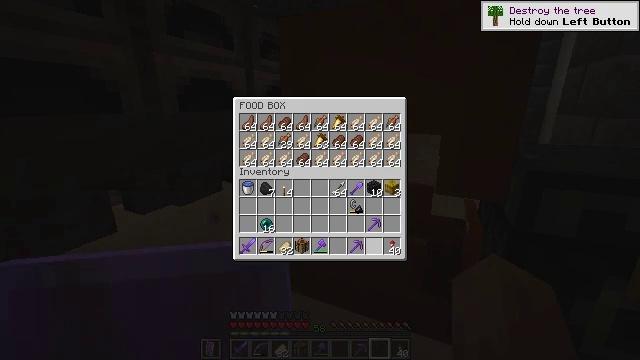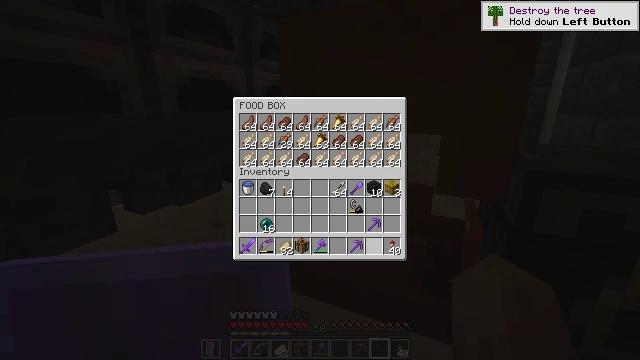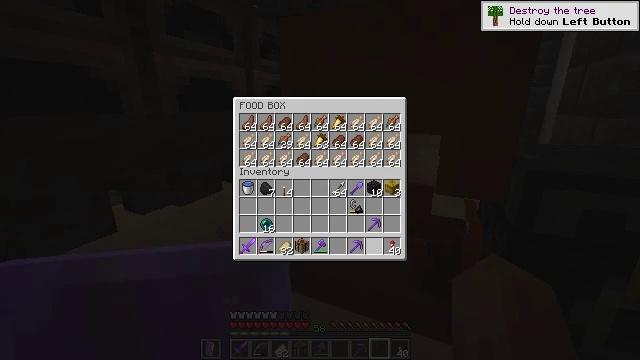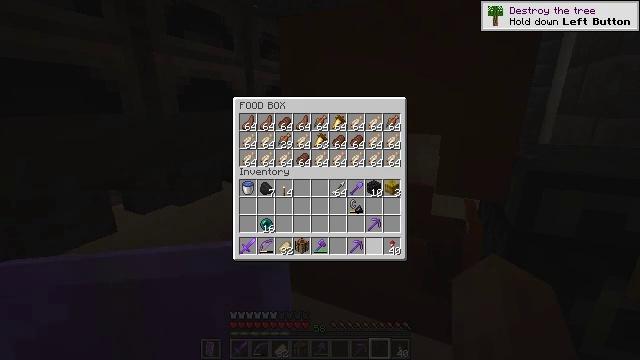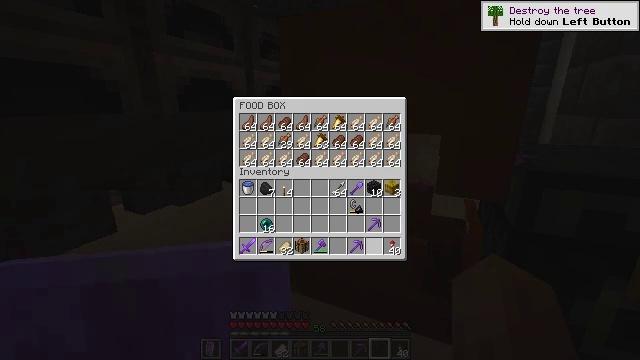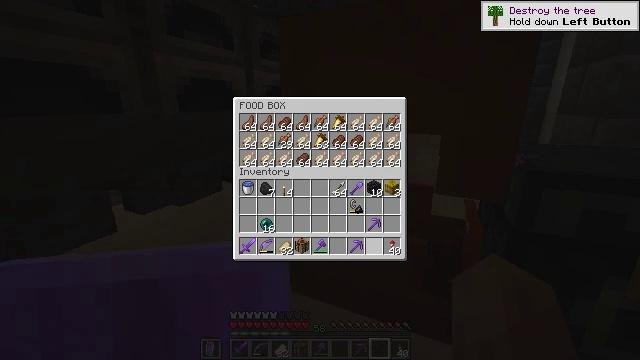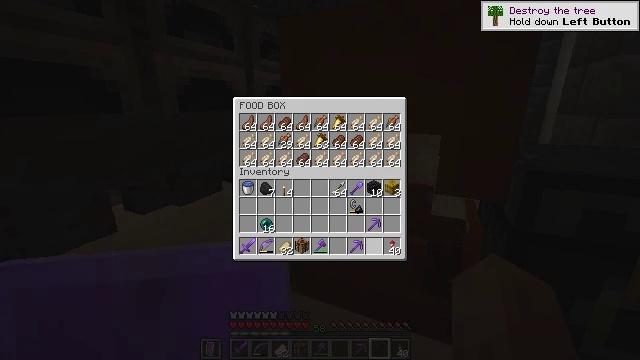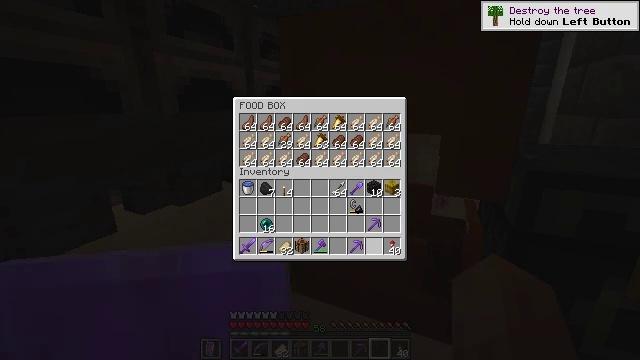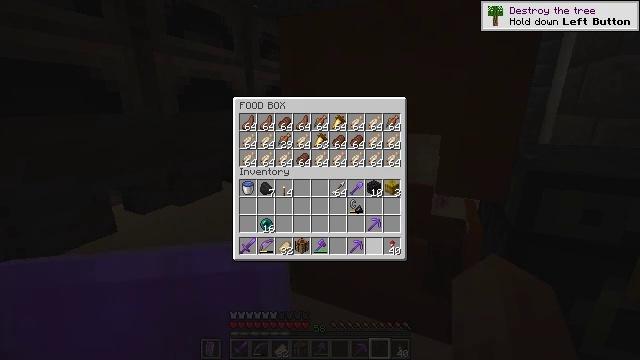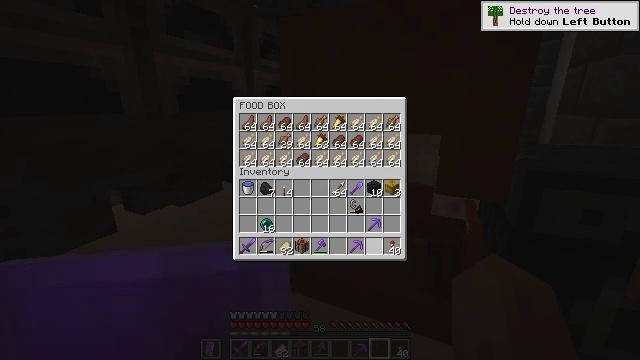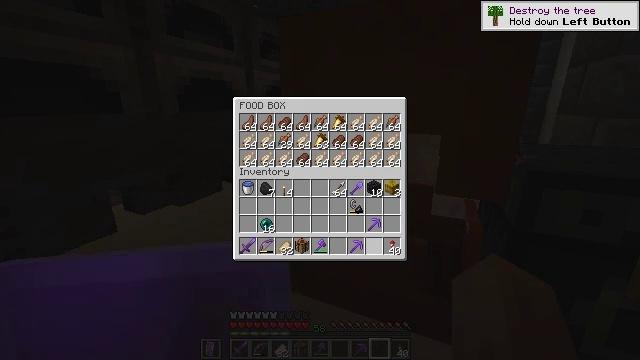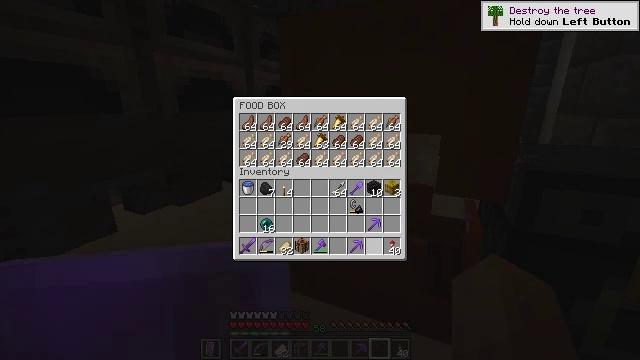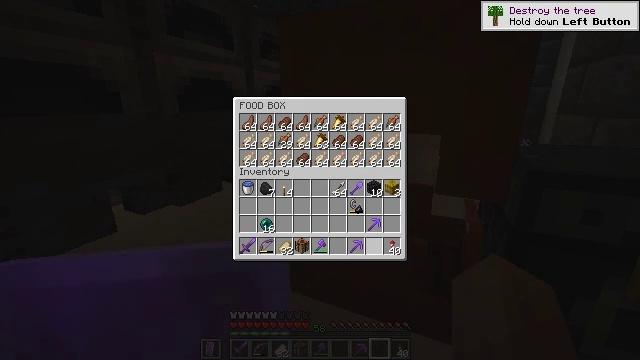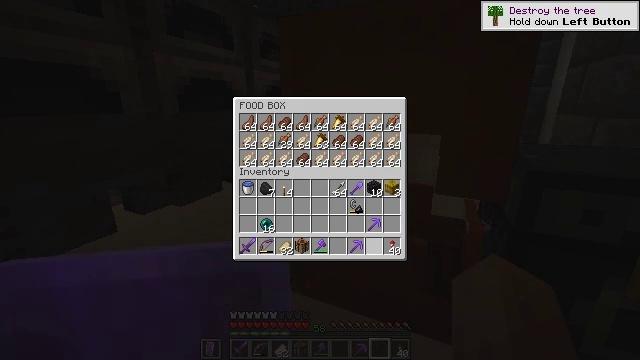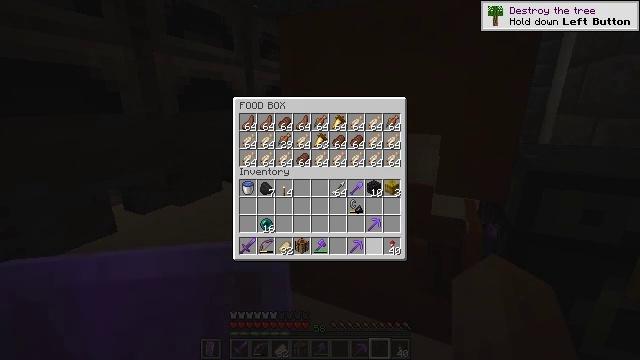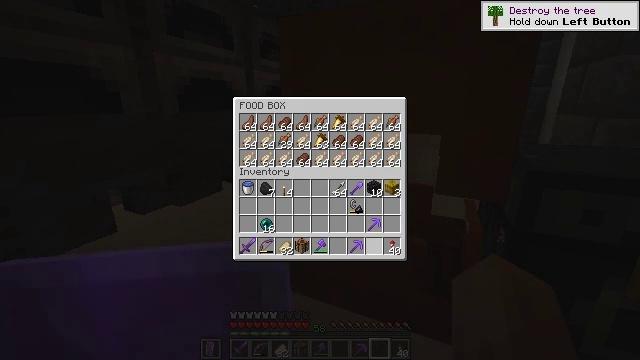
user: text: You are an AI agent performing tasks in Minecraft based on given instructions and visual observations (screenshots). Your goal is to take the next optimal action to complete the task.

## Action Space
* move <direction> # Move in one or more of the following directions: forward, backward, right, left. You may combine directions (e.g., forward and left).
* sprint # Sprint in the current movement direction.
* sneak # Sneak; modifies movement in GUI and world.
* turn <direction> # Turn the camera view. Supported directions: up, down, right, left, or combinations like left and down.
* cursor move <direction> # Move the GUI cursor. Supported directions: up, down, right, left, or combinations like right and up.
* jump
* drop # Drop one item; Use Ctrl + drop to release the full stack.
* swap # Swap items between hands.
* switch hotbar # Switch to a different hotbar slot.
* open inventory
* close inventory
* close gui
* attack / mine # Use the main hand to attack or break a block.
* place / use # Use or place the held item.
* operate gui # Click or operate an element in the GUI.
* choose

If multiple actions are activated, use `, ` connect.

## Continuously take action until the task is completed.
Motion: motion action
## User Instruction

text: Destroy the orange shulker box to move it.
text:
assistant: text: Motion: no_op
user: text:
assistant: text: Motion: no_op
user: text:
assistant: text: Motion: no_op
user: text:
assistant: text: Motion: no_op
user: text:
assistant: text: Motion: no_op
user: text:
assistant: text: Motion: no_op
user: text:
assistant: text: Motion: no_op
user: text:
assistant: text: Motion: no_op
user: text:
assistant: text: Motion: no_op
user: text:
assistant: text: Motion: no_op
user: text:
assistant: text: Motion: no_op
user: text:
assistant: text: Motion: no_op
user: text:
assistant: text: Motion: no_op
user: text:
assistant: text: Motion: no_op
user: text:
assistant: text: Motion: no_op
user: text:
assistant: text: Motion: no_op
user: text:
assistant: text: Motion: no_op
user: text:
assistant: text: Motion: no_op
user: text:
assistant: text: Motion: no_op
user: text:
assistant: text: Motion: no_op
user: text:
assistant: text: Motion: no_op
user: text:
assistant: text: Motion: no_op
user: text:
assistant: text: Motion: no_op
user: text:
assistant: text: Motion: no_op
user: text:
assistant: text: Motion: no_op
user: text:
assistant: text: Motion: no_op
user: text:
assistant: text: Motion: turn right
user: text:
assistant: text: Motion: turn right
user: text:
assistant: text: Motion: turn right
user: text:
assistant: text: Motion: no_op